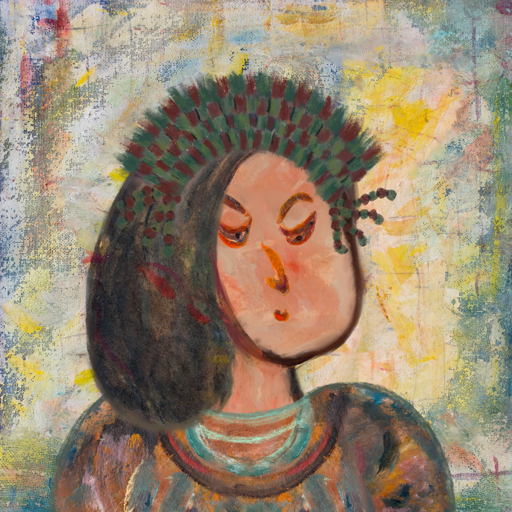
Background: Irani, Head And Neck Side: Roy_Bahadur, Face Side: Hypocrite, Bust: Boggyland, Hair Side: Gypsy_Mother, Head Accessory: After_Raid_Crown, Second Necklace: Blank, Necklace: Blank, Baby: Blank